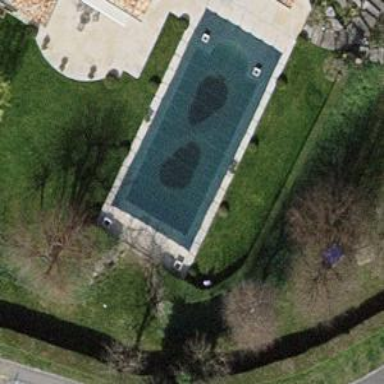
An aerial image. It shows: Outdoor swimming pool on leisure land.